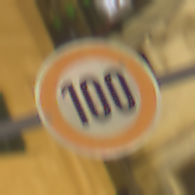
Verkehrszeichen: Geschwindigkeit100
Umgebung: Outdoor, Urban
Tageszeit: Night
Wetter: PartlyCloudy
Licht: Artificial
Jahreszeit: NotSpecified
Kontrast: HighContrast